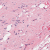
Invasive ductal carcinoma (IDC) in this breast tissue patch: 0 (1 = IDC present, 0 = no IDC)